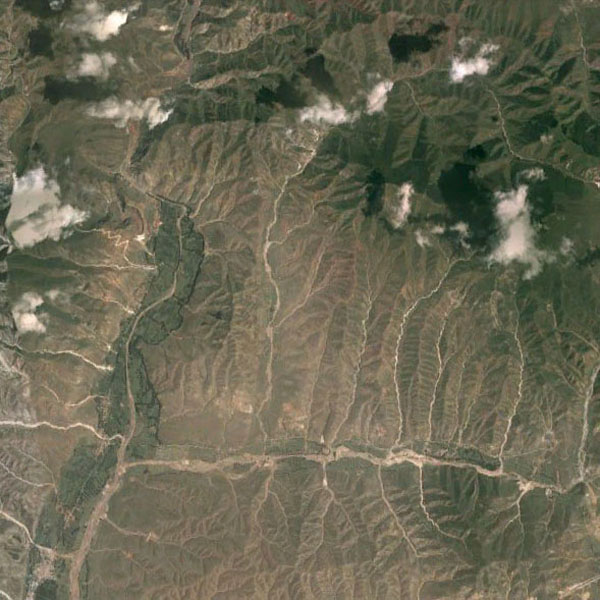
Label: Mountain